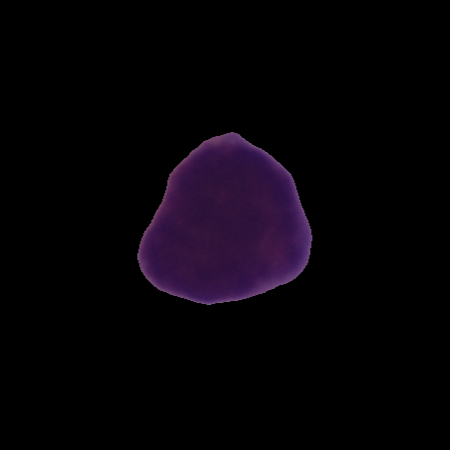
Label: cancer